二年级 · 度量几何学
面是用一副三角尺拼成的角, 说一说这些角各是什么角。

角

角

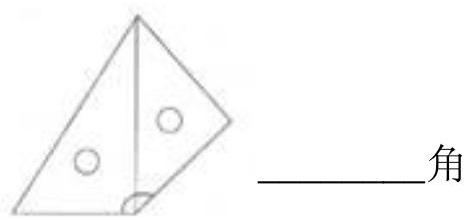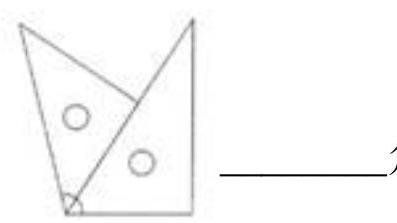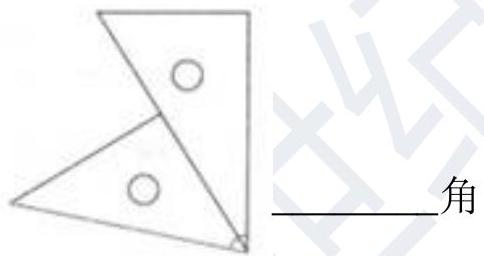
答案: ; 钝; 锐